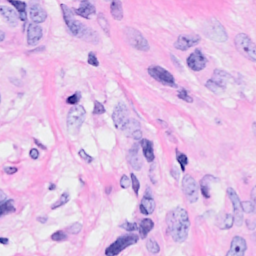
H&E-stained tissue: Breast